Question: What is the result of this measurement?
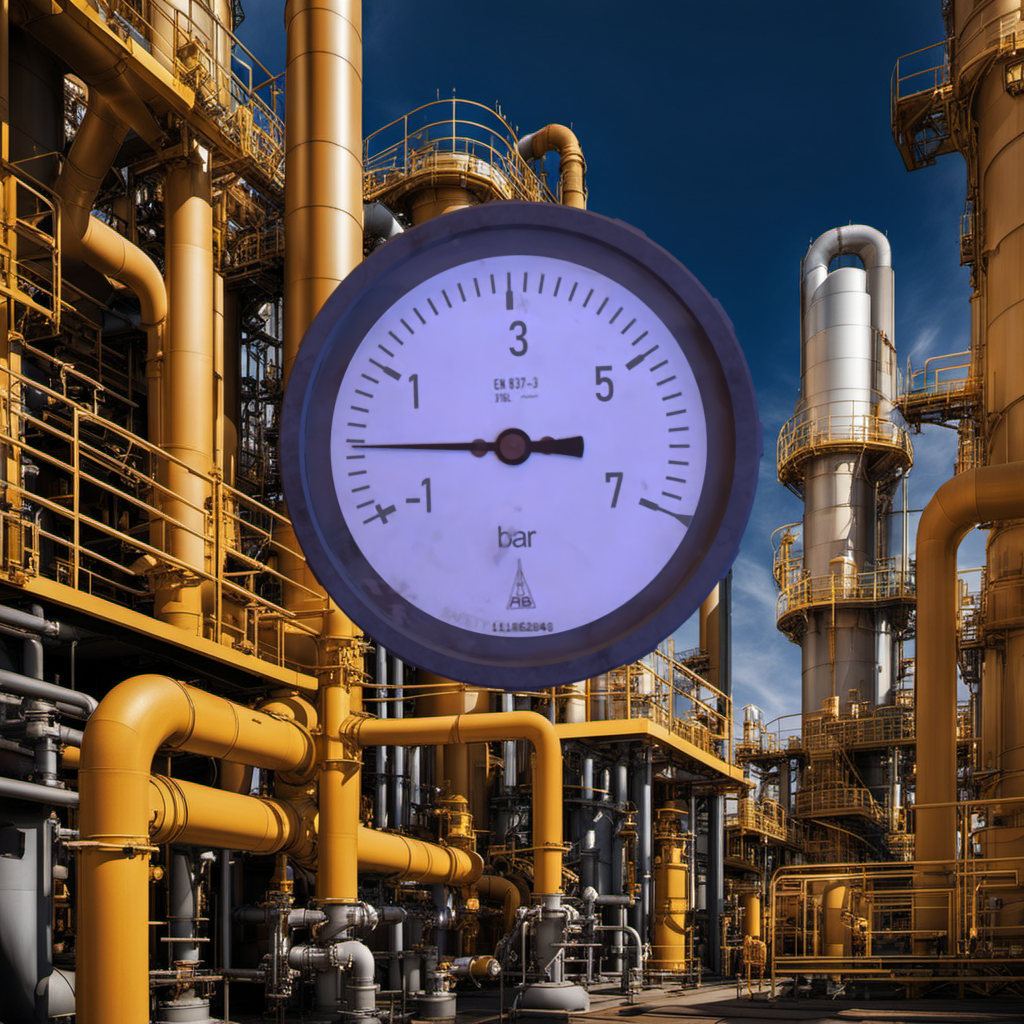
Answer: The result is -0.03
Question: What is the range of the measurement shown in the image?
Answer: The range is from -1 to 7
Question: What is the minimum and maximum value of this measurement?
Answer: The minimum value is -1 and the maximum value is 7